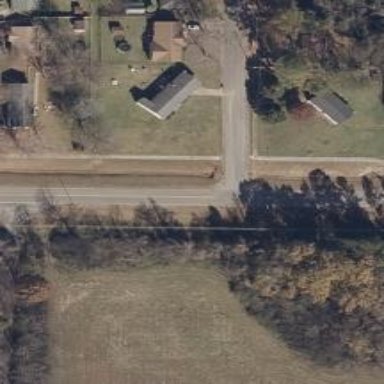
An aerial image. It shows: Residential road with sidewalk on the left side.